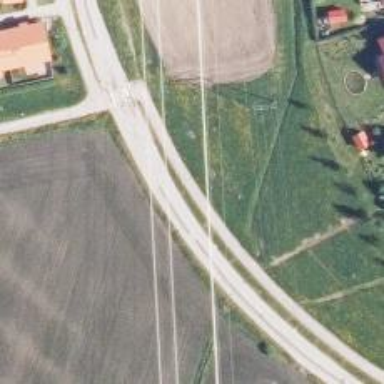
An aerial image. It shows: Cycle track alongside the road.